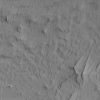
Atmospheric dust classification: not_dusty